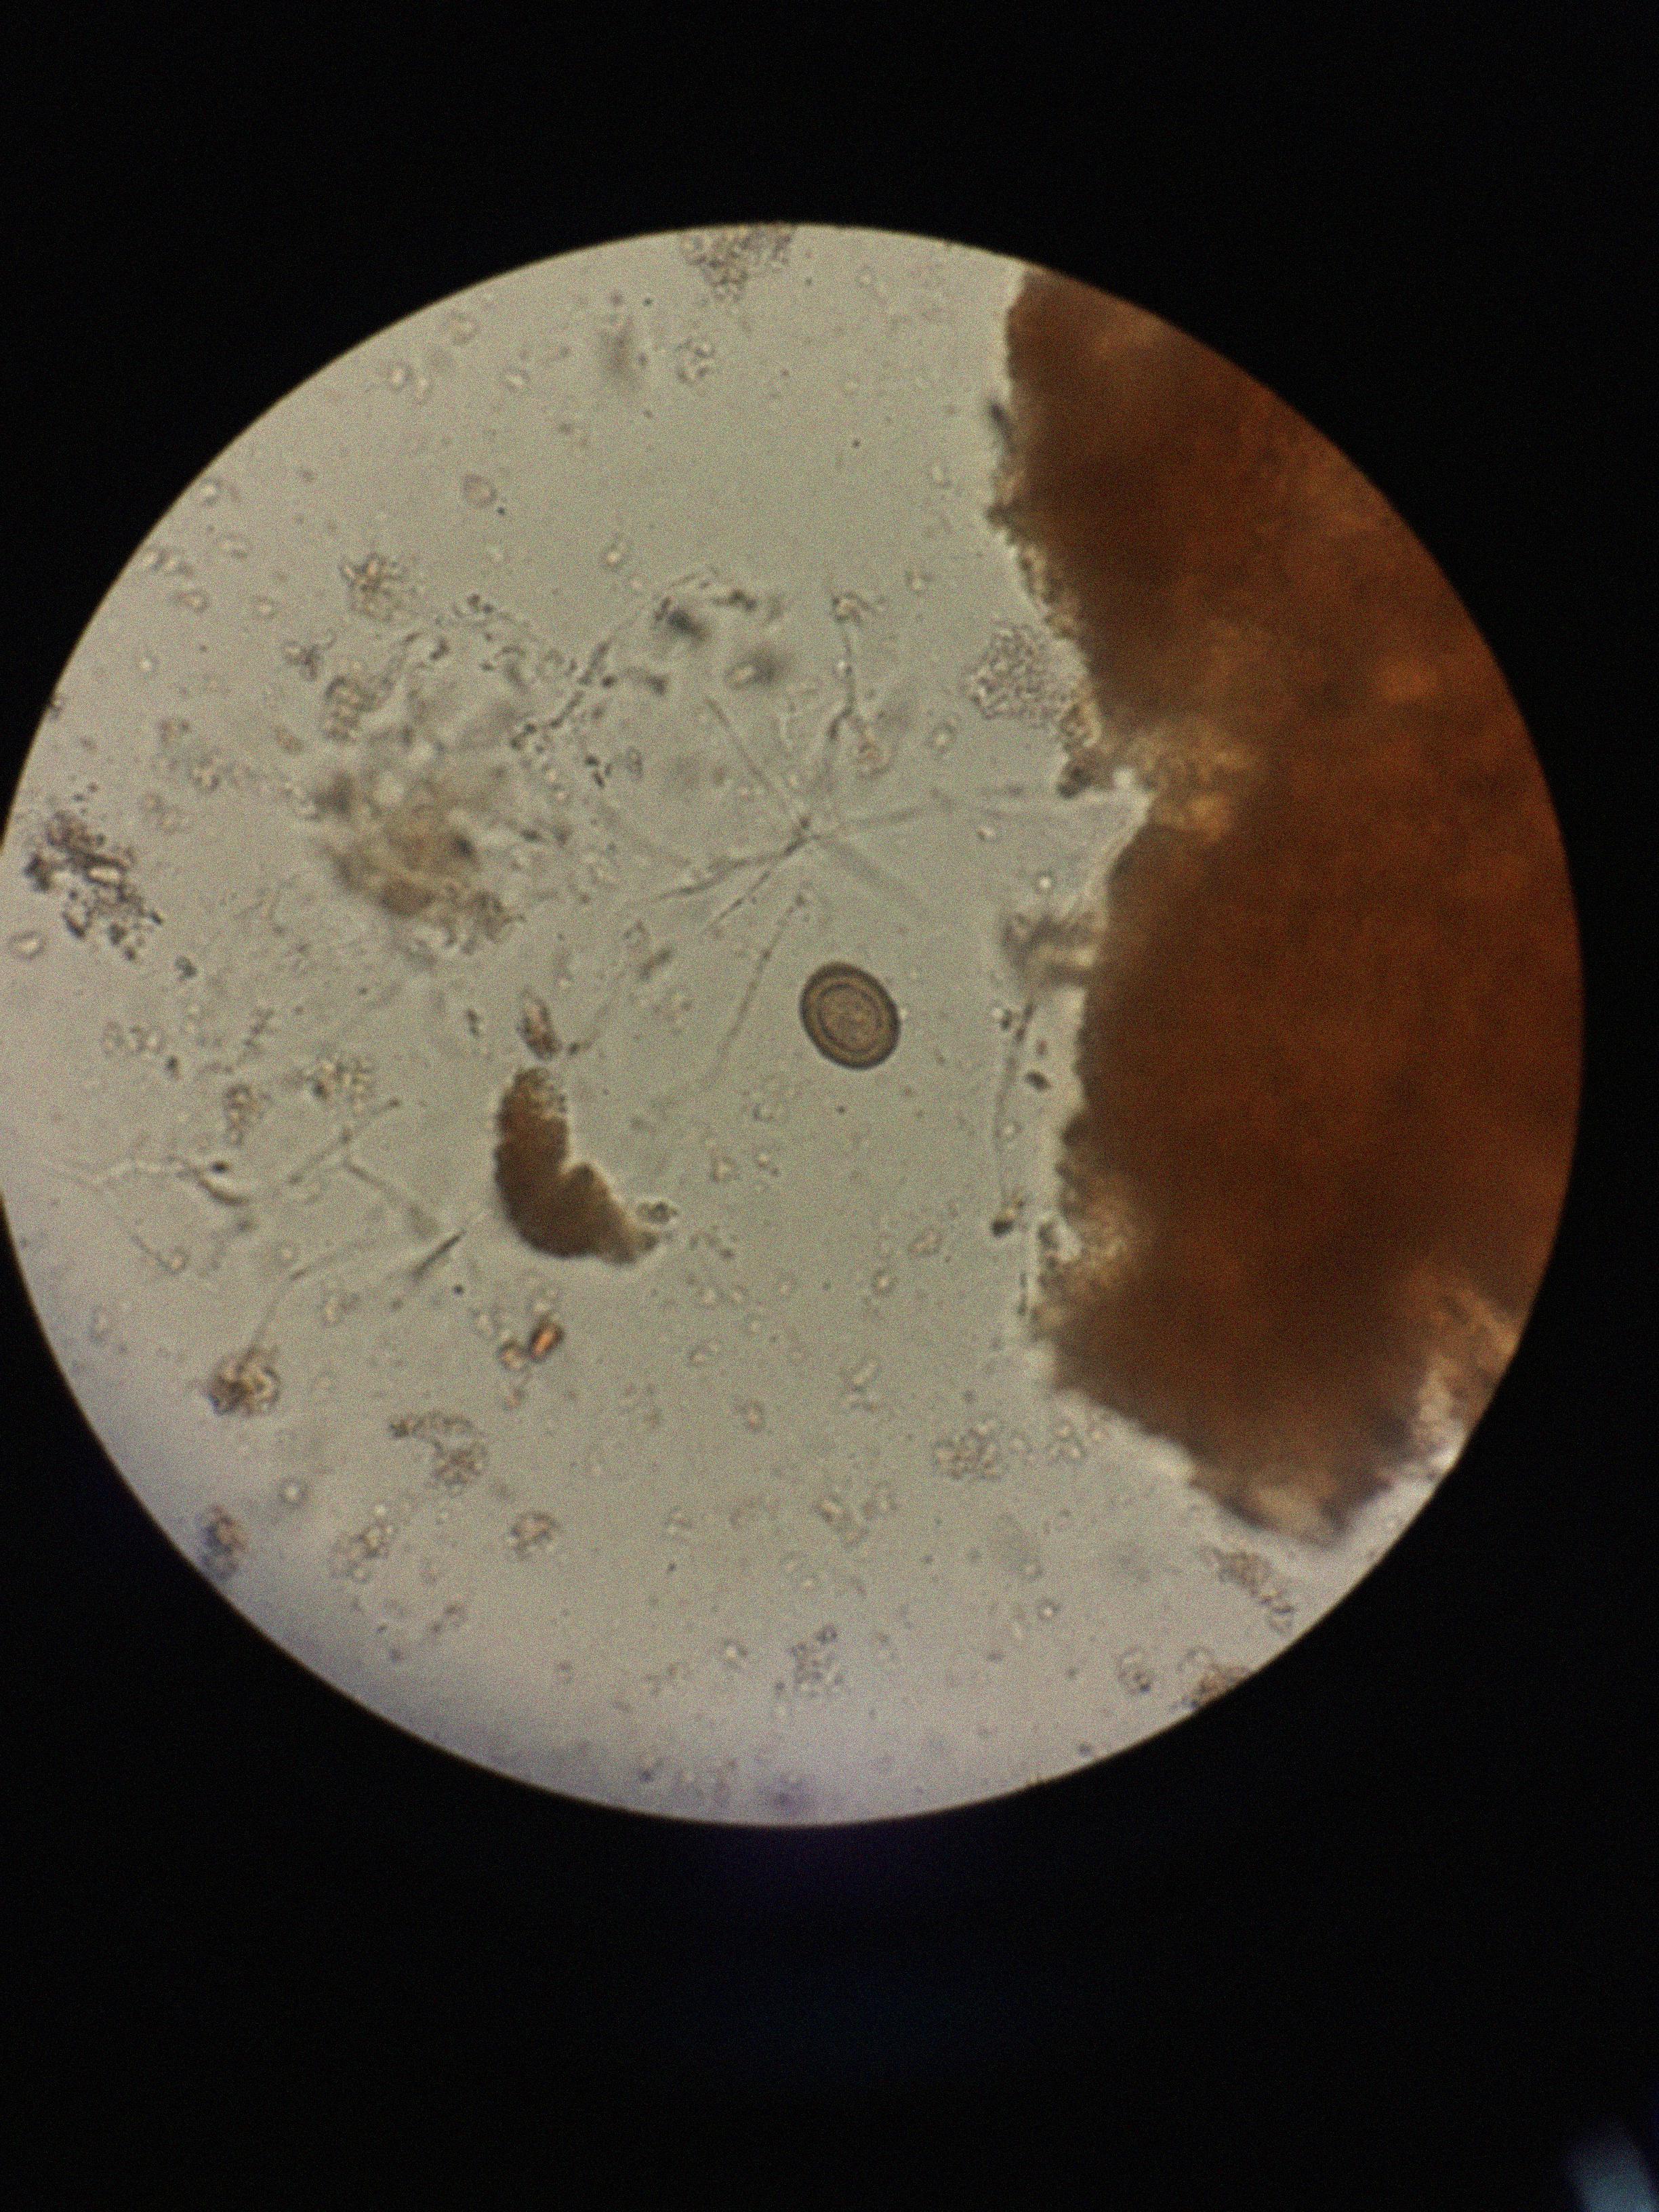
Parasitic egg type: Taenia spp. egg